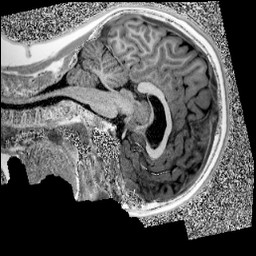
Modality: UNIT1
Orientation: sagittal
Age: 13
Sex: male
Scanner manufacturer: siemens
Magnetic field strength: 3 T
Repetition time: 4 s
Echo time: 0.00299 s